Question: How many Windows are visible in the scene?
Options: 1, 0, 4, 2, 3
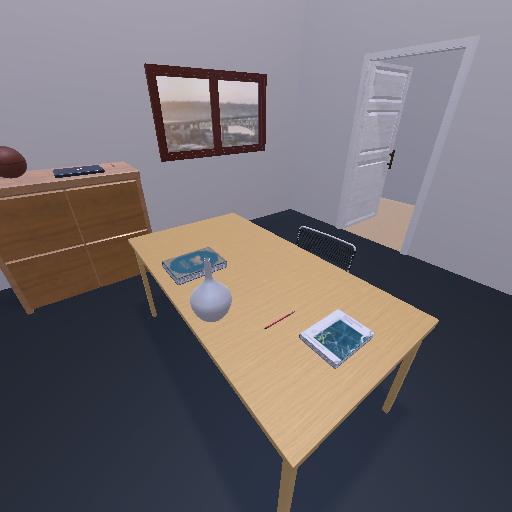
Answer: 1